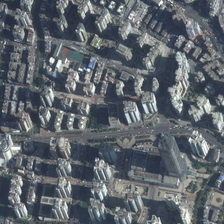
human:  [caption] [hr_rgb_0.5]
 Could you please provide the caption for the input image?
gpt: many buildings are in a commercial area .

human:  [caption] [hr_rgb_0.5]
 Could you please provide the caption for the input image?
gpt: many buildings are in a commercial area .

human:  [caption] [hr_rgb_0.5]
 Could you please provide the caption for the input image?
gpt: many buildings are in a commercial area .

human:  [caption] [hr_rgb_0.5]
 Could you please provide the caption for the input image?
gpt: many buildings are in a commercial area .

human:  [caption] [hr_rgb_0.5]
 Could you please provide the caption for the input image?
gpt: many buildings are in a commercial area .